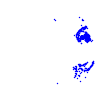
Particle: pion